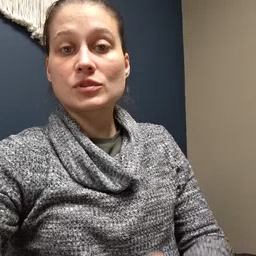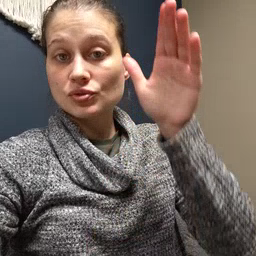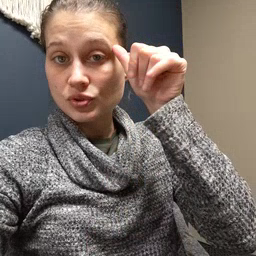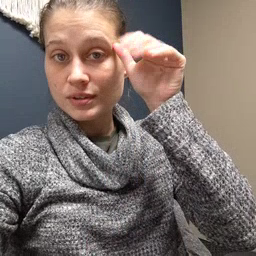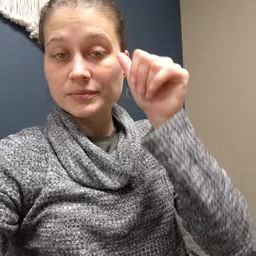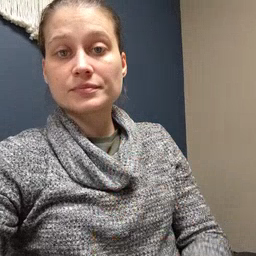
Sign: donkey